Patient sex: M
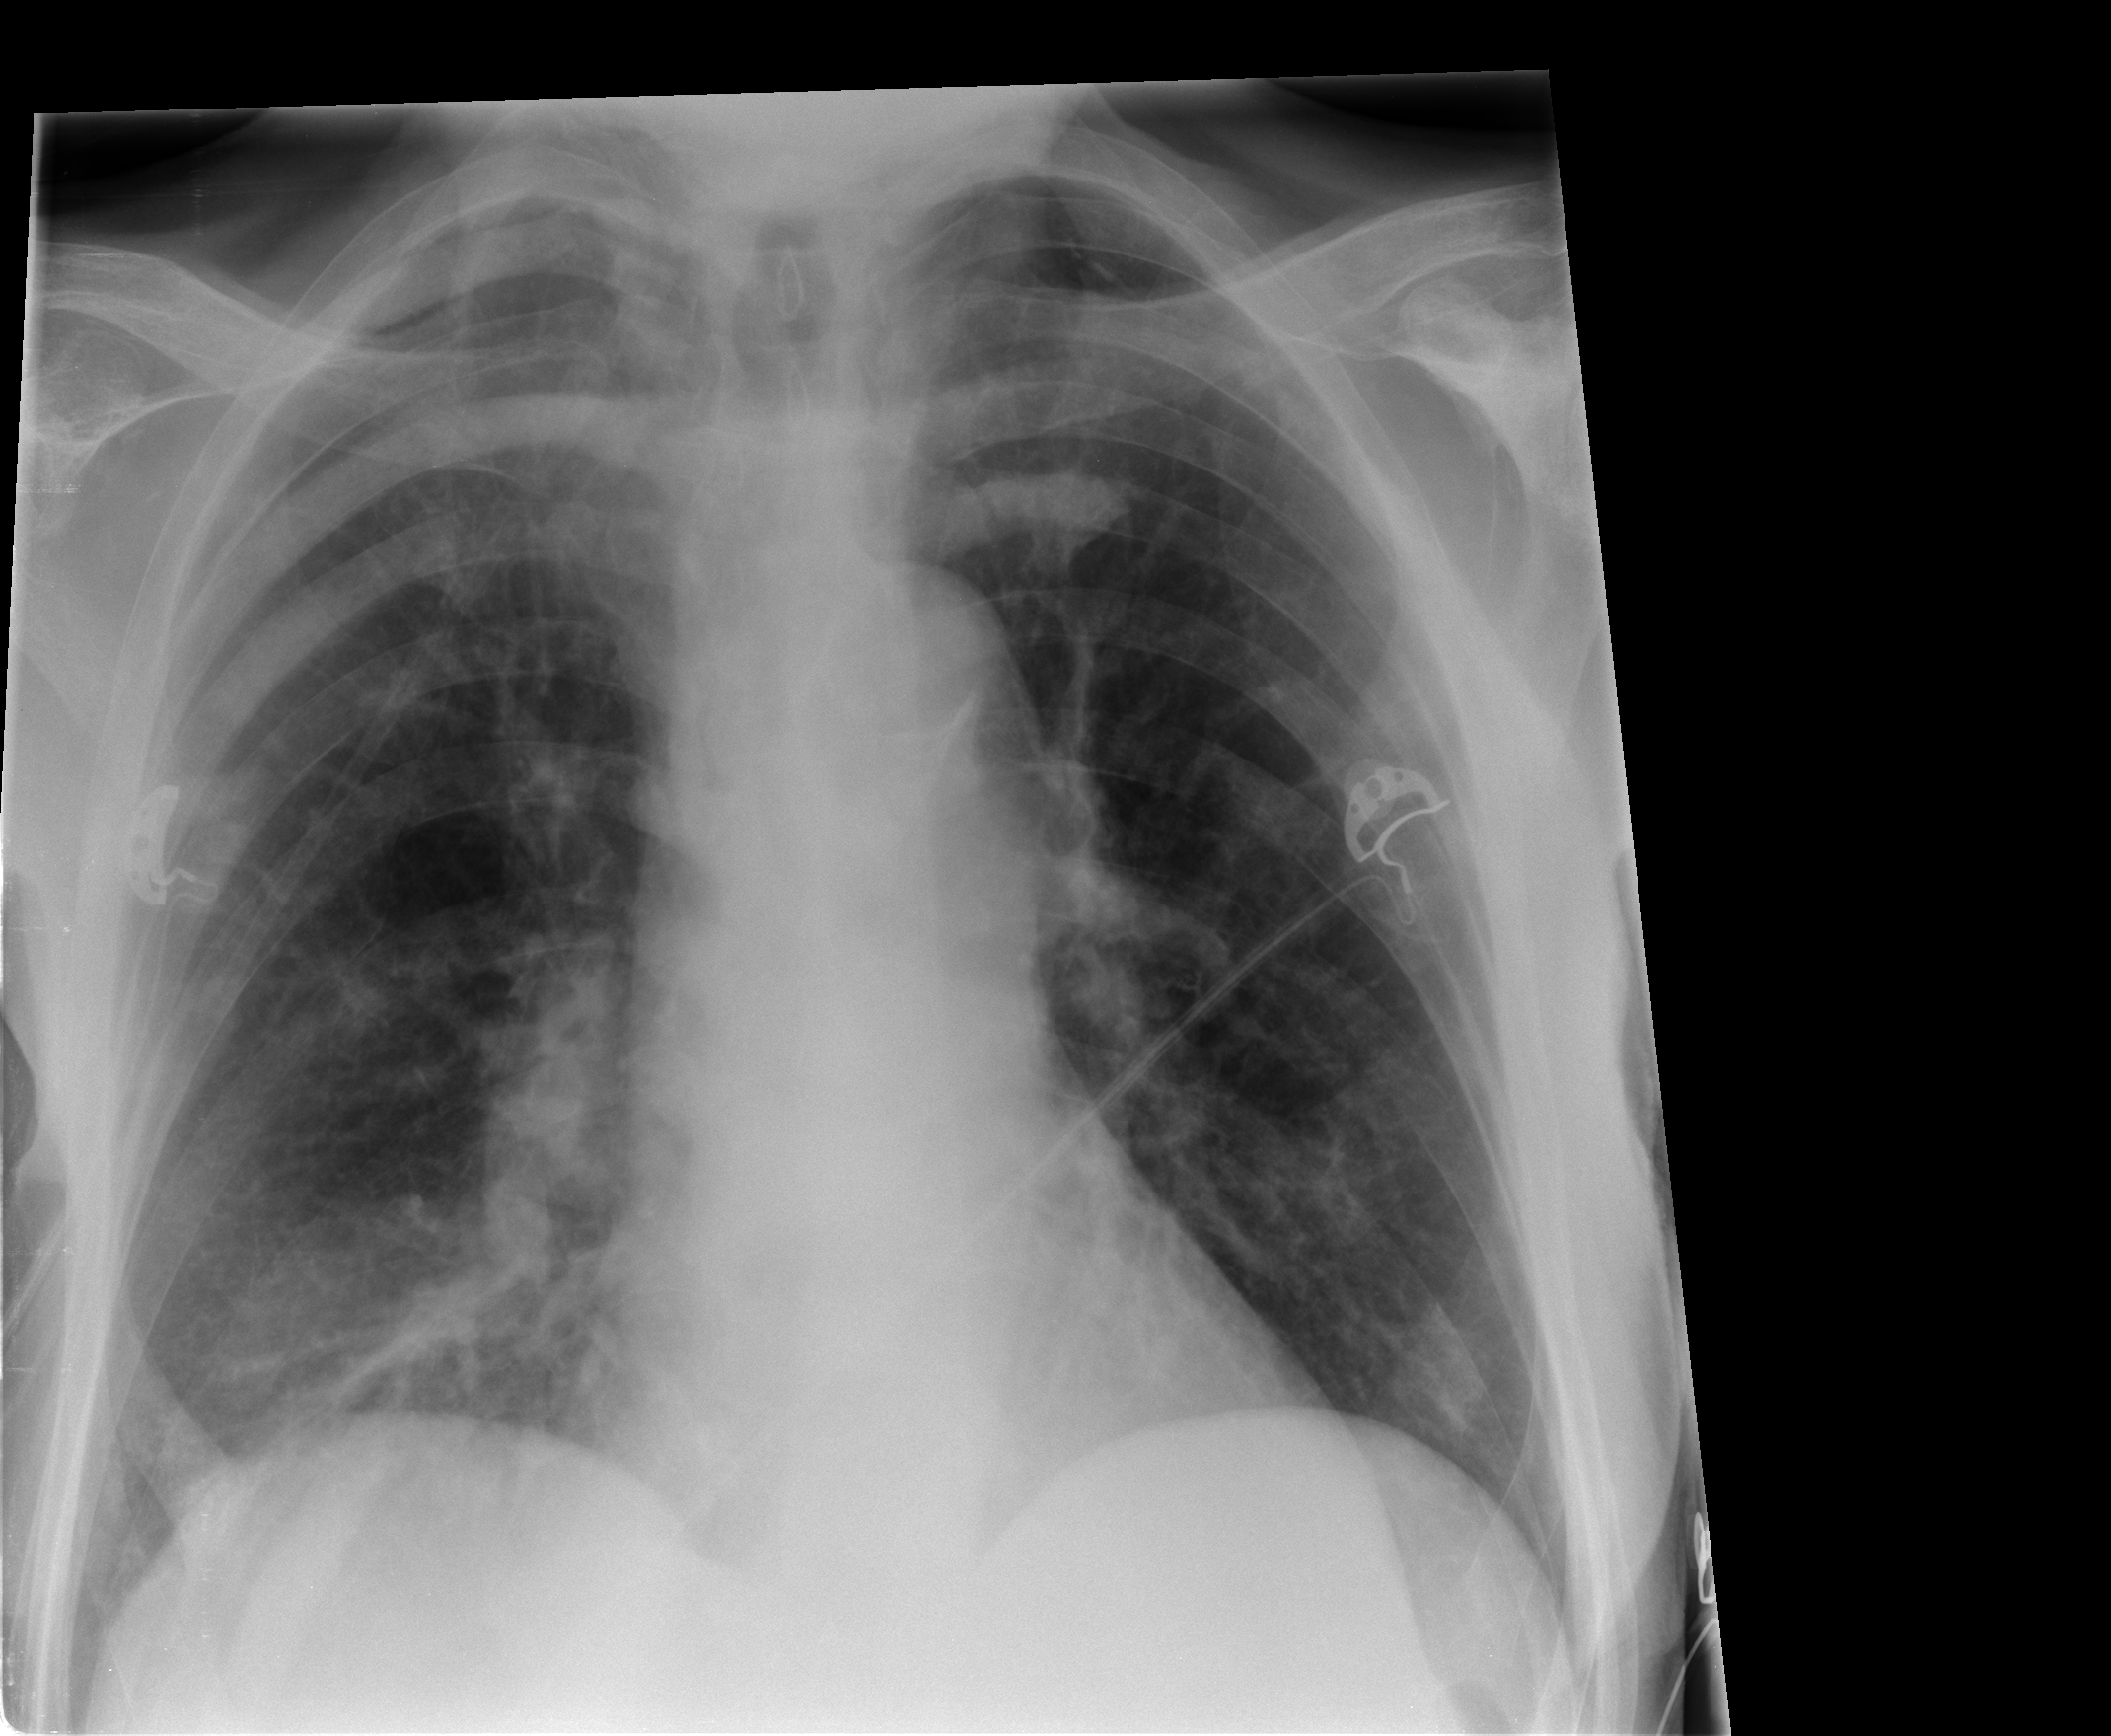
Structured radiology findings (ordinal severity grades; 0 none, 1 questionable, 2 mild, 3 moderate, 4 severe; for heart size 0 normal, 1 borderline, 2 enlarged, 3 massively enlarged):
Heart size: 0
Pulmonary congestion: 0
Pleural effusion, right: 0
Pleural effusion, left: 0
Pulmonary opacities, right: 2
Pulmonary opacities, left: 0
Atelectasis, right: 0
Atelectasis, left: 0